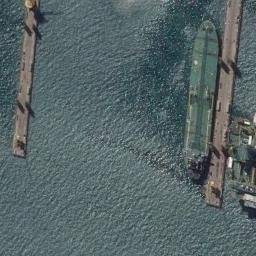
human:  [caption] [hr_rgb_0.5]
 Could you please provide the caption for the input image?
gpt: There is a ship in the blue water on the shore .

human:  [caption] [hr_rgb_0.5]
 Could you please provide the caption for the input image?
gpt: There are many ships of different shapes and sizes at sea .

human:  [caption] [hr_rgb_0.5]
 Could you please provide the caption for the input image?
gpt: A green tanker docked by the dock .

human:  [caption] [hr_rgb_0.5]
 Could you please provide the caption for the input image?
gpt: The ship is docked at the dock and the water is blue .

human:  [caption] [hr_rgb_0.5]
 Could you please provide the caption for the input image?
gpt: The green ship is at the harbor .